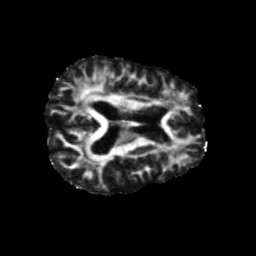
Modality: FA
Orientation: axial
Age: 76
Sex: female
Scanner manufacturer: siemens
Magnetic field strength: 3 T
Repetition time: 5.47 s
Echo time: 0.0854 s